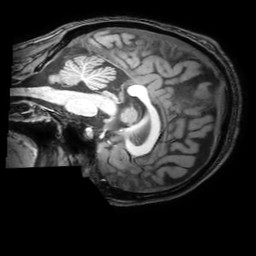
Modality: T1w
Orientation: sagittal
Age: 35
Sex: female
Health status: healthy
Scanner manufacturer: philips
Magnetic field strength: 3 T
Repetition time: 0.0079 s
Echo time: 0.0035 s